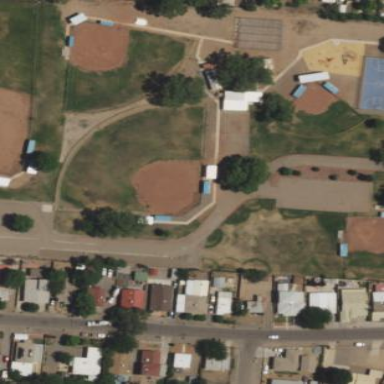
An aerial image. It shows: Baseball pitch for leisure land.